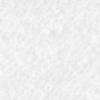
Label: no_change